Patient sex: F
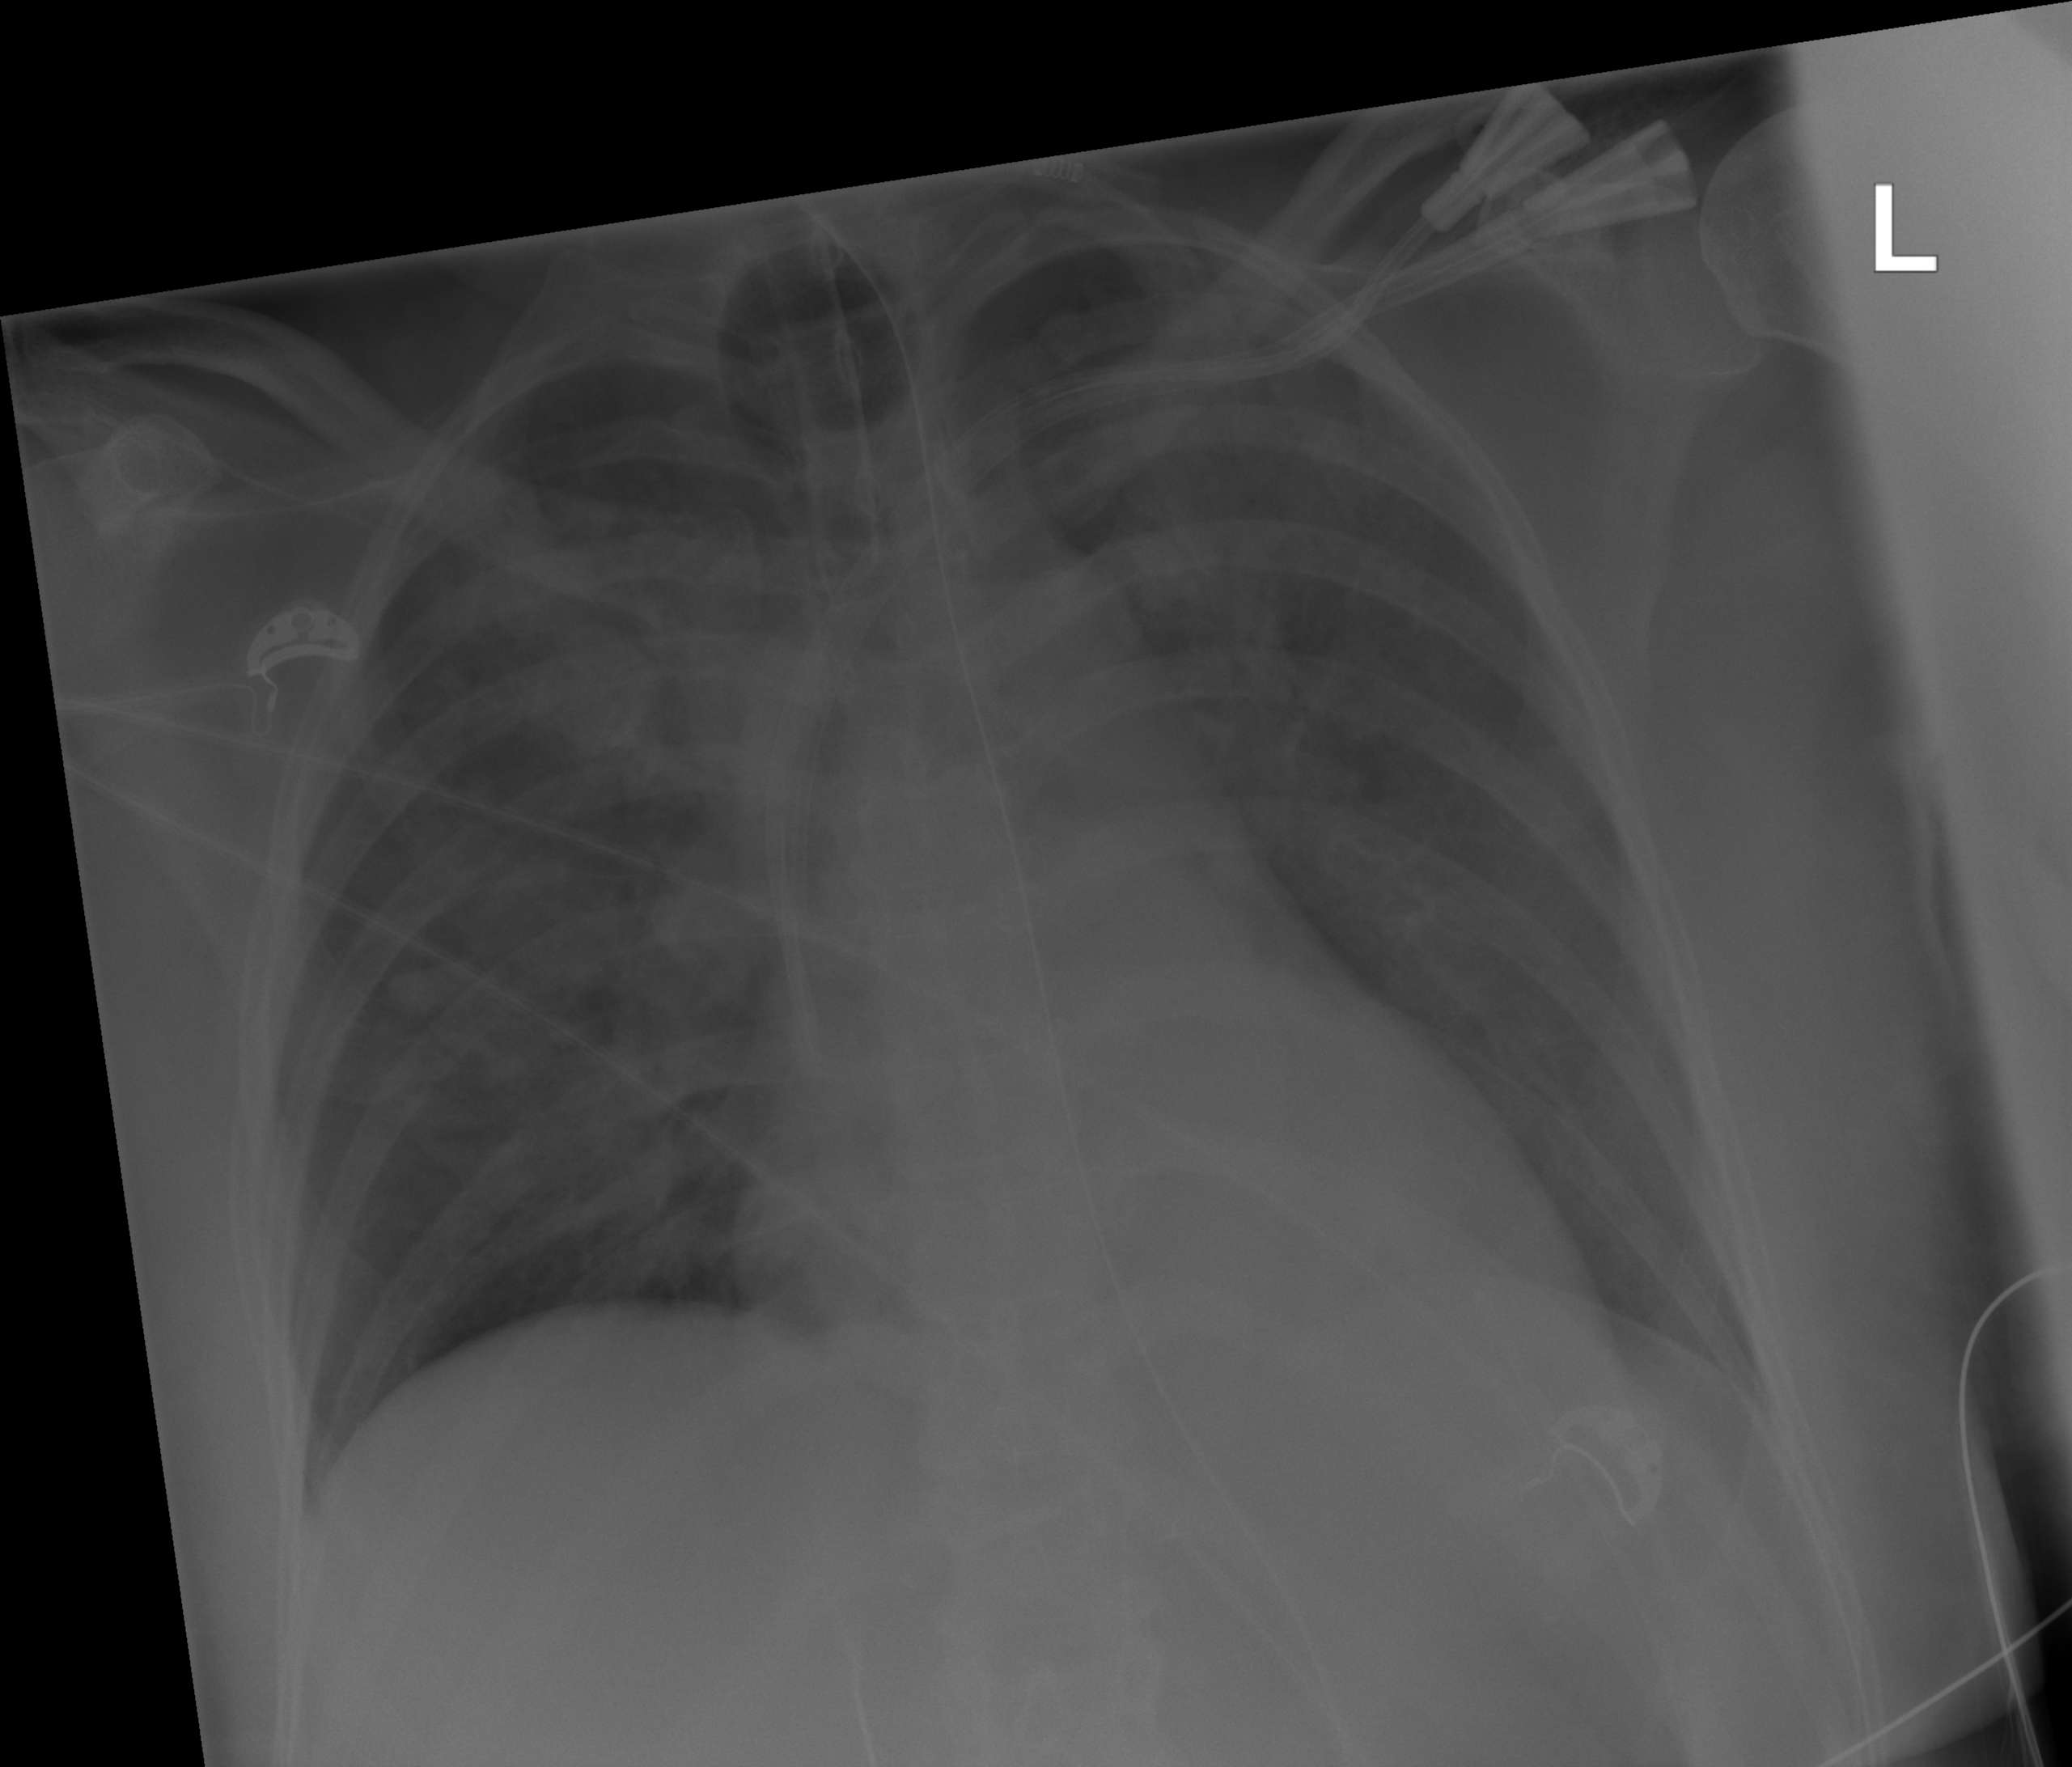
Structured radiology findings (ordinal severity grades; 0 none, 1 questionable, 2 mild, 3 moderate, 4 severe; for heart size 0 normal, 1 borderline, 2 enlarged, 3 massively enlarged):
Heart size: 1
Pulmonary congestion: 2
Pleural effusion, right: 0
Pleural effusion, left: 0
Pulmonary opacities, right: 3
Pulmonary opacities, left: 2
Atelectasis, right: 0
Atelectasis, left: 0